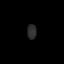
Tissue: skin
Cell type: Epithelial cells
Senescence score: 0.2227
Nuclear area (px): 137
Mean DAPI intensity: 44.015